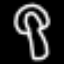
Label: mushroom